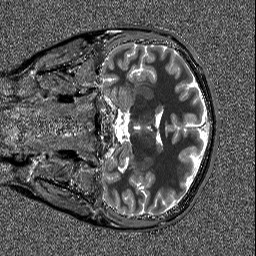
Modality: T1map
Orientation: coronal
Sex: female